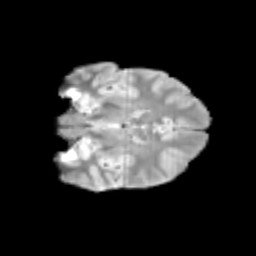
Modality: T2w
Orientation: coronal
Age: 12
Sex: female
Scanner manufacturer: siemens
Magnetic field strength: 3 T
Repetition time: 3.8 s
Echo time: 0.07 s